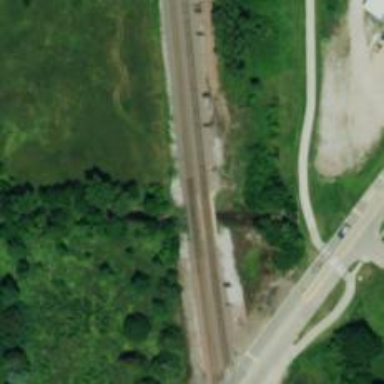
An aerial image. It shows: Bridge over railway line.